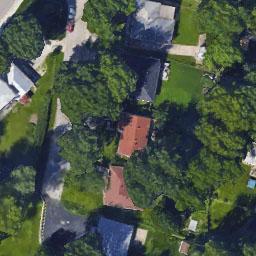
Label: residential